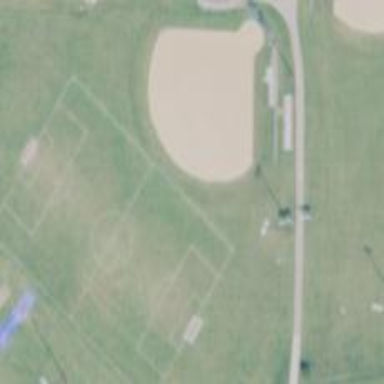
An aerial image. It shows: Soccer pitch for leisureland activities.